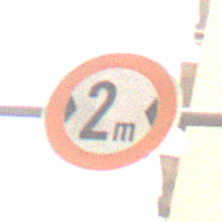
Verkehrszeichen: TatsaechlicheBreite2
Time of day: MorningAfternoon
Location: Outdoor (Urban)
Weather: Overcast
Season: NotSpecified
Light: Natural